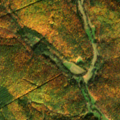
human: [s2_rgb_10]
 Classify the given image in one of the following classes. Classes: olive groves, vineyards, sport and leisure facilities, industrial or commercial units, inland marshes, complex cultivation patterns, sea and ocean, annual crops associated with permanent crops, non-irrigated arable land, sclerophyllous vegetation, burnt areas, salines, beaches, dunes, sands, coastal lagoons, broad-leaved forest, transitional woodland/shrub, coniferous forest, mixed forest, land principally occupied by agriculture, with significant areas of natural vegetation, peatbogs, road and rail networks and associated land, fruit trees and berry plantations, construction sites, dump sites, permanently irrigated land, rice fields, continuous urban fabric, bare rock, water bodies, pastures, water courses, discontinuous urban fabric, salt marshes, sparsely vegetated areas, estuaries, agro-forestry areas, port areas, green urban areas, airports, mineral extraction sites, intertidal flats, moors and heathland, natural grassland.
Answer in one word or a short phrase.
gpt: pastures, broad-leaved forest, coniferous forest, mixed forest